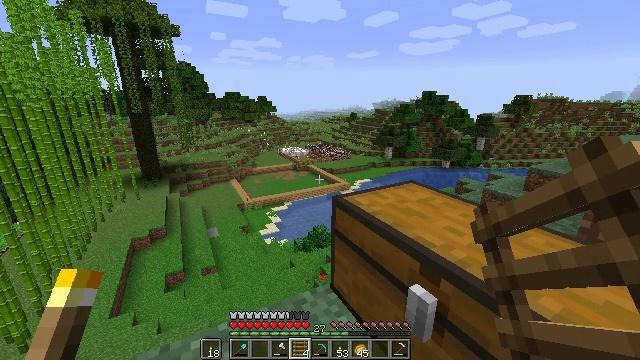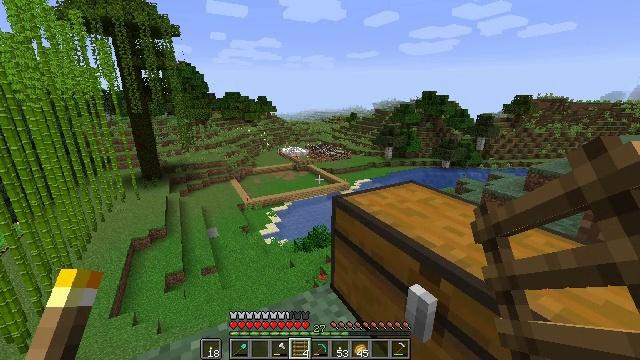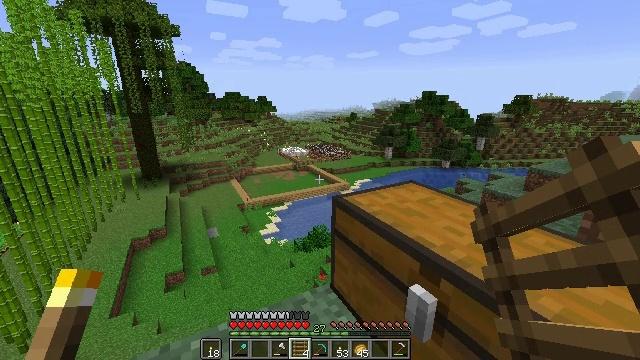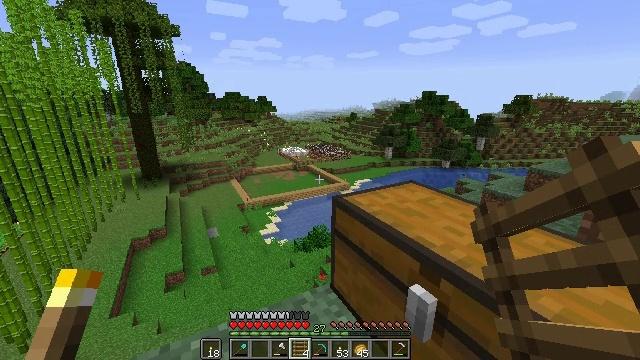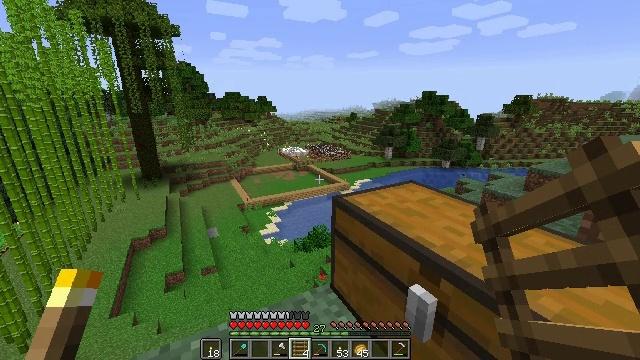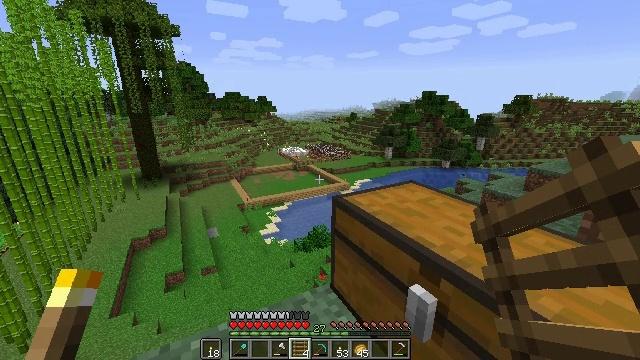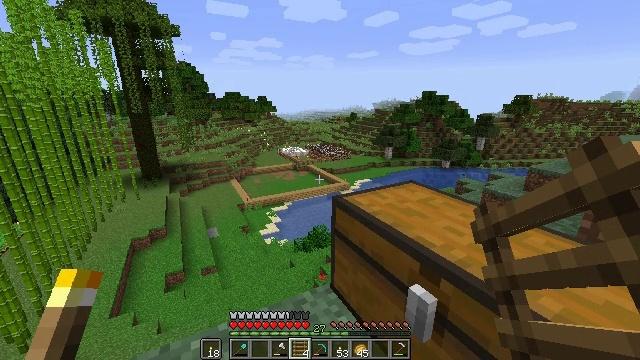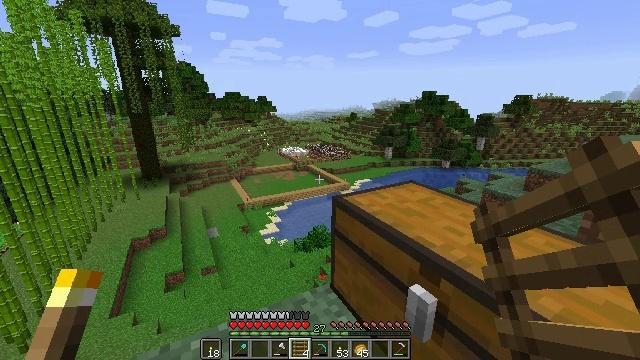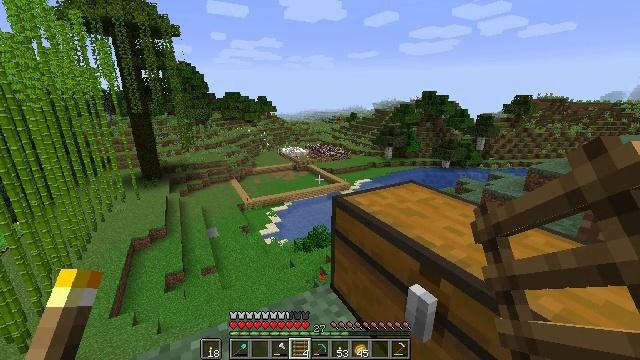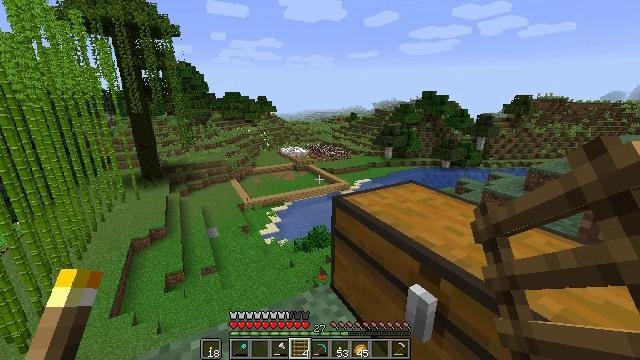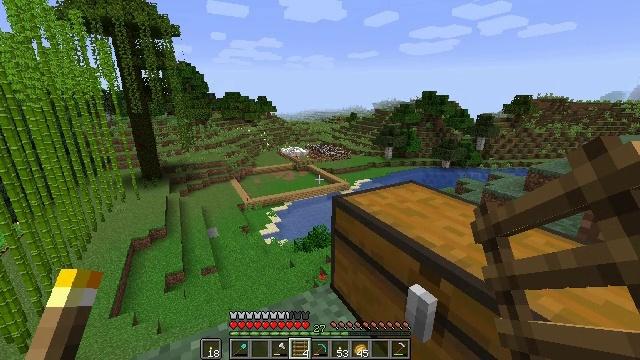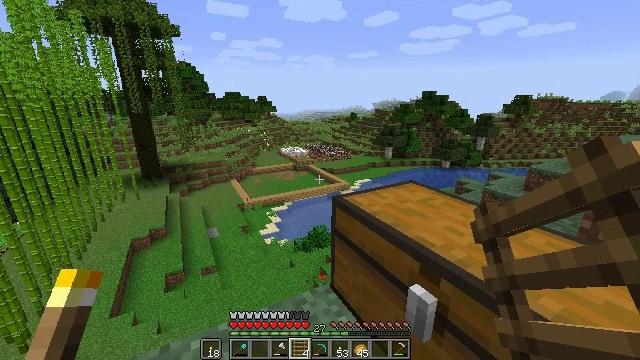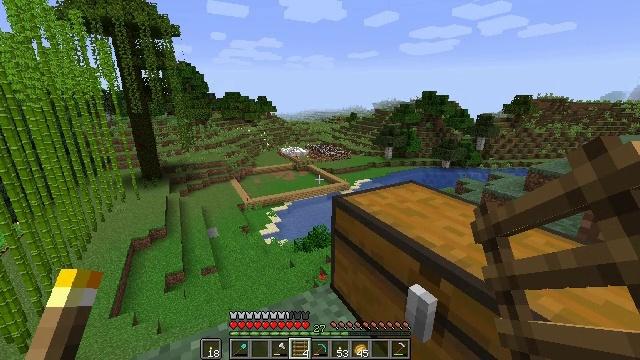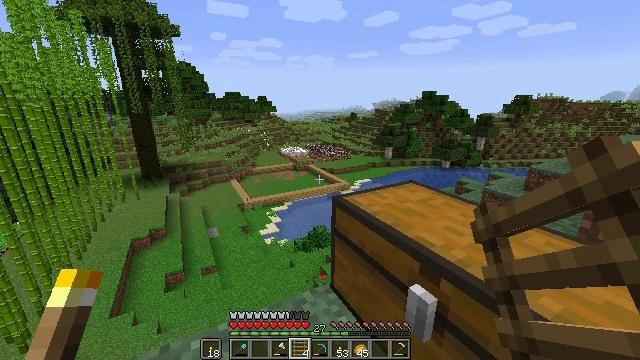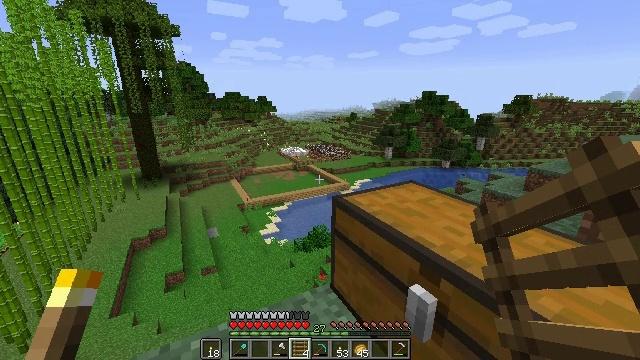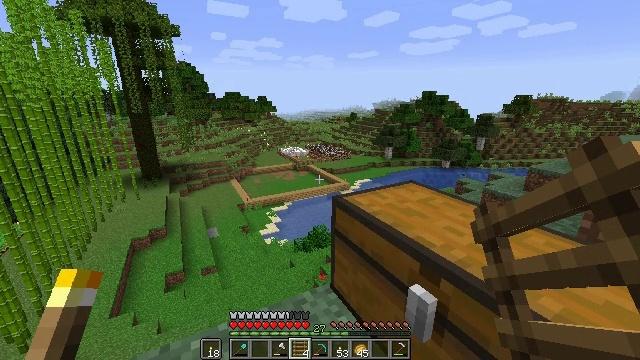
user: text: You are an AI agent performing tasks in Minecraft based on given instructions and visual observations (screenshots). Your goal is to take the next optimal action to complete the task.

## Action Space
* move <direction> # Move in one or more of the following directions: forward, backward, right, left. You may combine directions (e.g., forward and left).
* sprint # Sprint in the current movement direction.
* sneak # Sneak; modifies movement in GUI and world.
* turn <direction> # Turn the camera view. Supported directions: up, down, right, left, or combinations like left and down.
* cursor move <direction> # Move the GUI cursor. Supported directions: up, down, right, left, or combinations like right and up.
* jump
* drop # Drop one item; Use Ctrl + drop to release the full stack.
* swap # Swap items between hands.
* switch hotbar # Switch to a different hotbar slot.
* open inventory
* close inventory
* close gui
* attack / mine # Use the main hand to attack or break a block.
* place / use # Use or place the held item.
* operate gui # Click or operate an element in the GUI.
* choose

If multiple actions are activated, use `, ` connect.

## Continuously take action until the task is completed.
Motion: motion action
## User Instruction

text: Gather the ladder by attacking it.
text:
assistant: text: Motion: no_op
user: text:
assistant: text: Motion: no_op
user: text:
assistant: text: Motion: no_op
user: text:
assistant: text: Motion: no_op
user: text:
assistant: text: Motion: no_op
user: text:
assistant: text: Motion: no_op
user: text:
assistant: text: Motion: no_op
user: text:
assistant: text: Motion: no_op
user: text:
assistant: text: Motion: no_op
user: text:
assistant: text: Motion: no_op
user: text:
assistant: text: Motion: no_op
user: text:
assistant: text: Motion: no_op
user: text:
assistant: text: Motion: no_op
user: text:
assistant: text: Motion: no_op
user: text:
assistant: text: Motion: no_op
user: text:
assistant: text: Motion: no_op
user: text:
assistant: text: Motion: no_op
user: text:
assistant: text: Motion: no_op
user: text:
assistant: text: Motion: no_op
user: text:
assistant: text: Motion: no_op
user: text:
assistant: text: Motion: no_op
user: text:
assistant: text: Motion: no_op
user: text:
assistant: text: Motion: no_op
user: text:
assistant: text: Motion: no_op
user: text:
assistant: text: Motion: no_op
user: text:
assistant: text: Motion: no_op
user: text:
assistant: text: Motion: no_op
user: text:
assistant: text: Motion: no_op
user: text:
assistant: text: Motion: no_op
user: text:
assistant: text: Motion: no_op